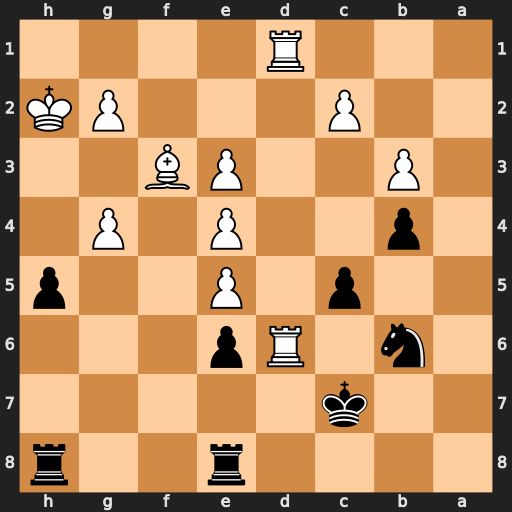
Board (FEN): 4r2r/2k5/1n1Rp3/2p1P2p/1p2P1P1/1P2PB2/2P3PK/3R4
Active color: b
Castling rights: -
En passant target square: -
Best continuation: hxg4+ Kg3 gxf3